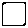
Label: square